Question: I need your help,
The divs appear to be nested properly (left, top and right) borders line up but at the bottom it seems that they are longer than that of the container div.
See pic here:
Here is the HTML coding:
'''
<!DOCTYPE html>
<html>
<head>
<title>Centered Div</title>
<style>
body { background: #000; }
#wrapper {
height: 100px;
width: 500px;
}
#wrapper {
bottom: 50%;
right: 50%;
position: absolute;
}
#container {
background: rgb(230,230,230);
left: 50%;
padding: 10px;
top: 50%;
margin: 0;
padding: 0;
height: 100%;
border: 1px solid red;
height: 100%;
position: relative;
}
#inner1 {
height: 100%;
border: 1px solid blue;
}
#inner2 {
height: 100%;
border: 1px solid green;
}
</style>
</head>
<body>
<div id="wrapper">
<div id="container">
<div id="inner1">
<div id="inner2"></div>
</div>
</div>
</div>
</body>
</html>
'''
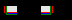
Answer: The divs are being pushed down by their borders, and the borders of the parent divs. Since a width is not specified, the divs will fill the horizontal space correctly. But since the height of the divs is set to 100%, they are pushed down 1px on the top by the border. Since the border is on the outside of the div, it is not counted as part of the height or width, and therefore not accounted for as part of 'height:100%'.
You can see this more clearly if you change your widths in the CSS to 'border: 10px solid red/green/blue;'.
To correct this, set the 'box-sizing' CSS attribute of the '#inner1' and '#inner2' divs like this:
'''
-webkit-box-sizing: border-box; /* Safari/Chrome, other WebKit */
-moz-box-sizing: border-box; /* Firefox, other Gecko */
box-sizing: border-box; /* Opera/IE 8+ */
'''